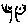
Label: tree